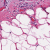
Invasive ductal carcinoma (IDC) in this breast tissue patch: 0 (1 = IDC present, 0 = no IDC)